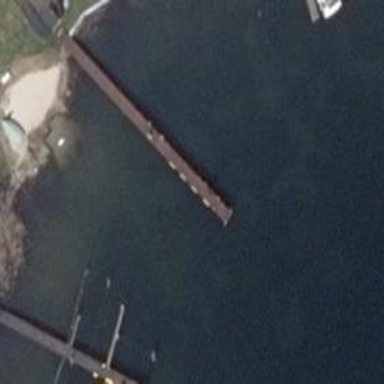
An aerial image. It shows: Man-made pier.